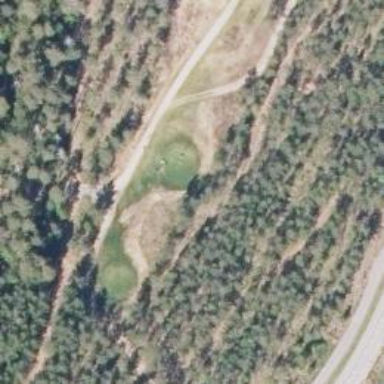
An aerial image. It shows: View of golf hole.